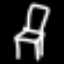
Label: chair